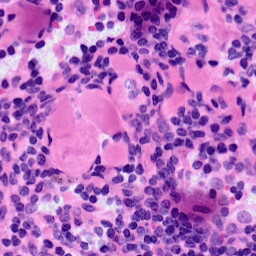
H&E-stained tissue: LymphNode